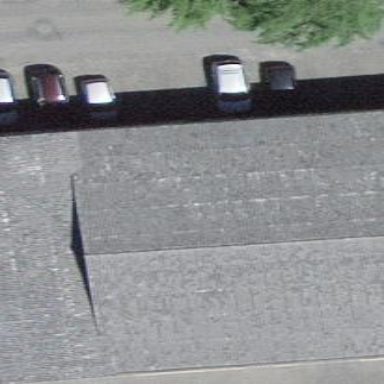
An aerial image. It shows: Warehouse building.